Field crop: maize
Growth stage: 2
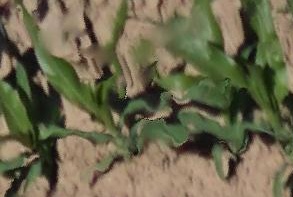
Species: maize